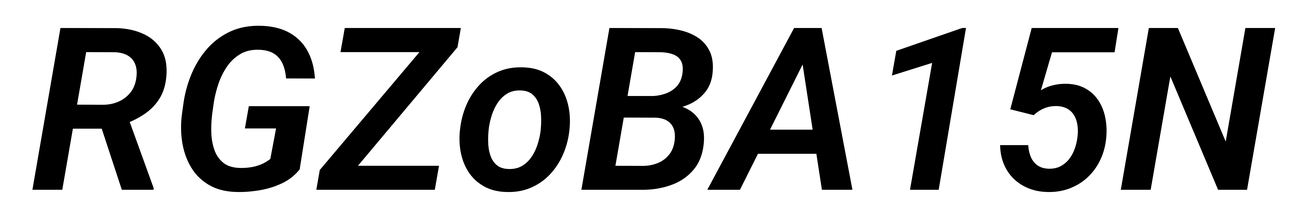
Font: Roboto-Italic_SemiBold_Italic